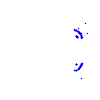
Particle: pion